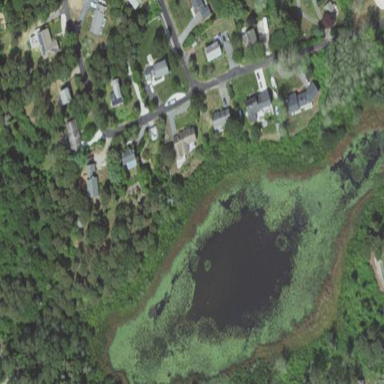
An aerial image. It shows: Marshy wetland area.